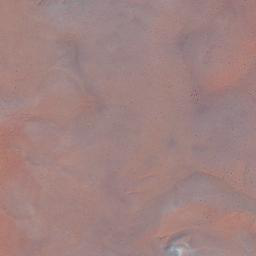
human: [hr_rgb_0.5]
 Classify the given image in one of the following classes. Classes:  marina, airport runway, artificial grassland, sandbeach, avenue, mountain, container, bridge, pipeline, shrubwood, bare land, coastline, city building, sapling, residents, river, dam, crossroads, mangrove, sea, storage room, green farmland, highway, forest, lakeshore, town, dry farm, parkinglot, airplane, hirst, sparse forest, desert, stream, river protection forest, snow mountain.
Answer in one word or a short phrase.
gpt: desert